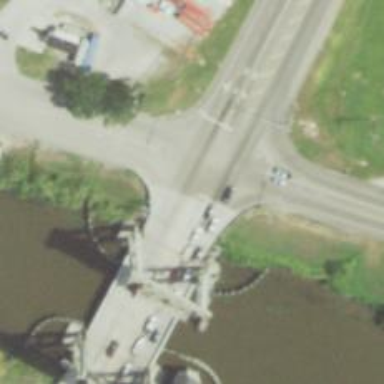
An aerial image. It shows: Secondary road crossing lift bridge.